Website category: university
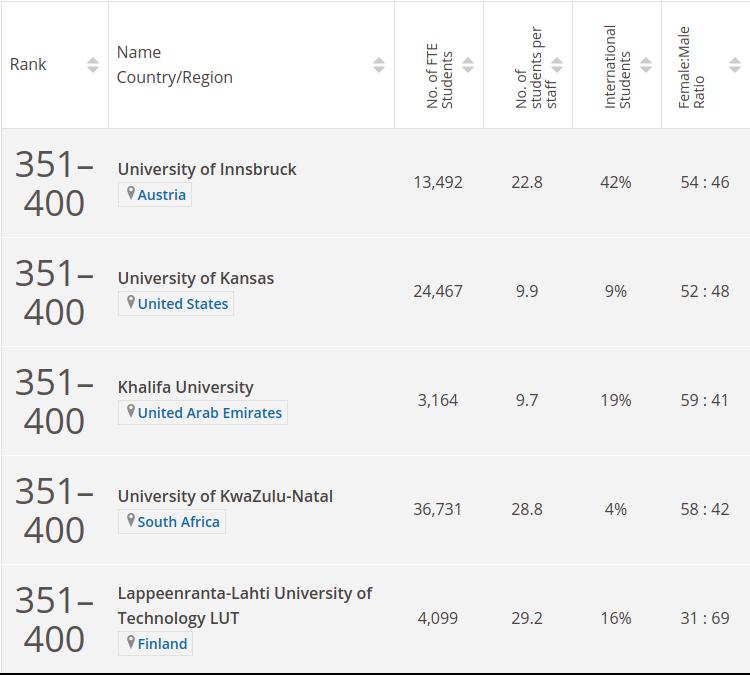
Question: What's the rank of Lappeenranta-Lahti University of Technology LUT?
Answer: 351400

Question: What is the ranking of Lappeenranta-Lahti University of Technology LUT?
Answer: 351400

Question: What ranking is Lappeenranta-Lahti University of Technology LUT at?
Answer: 351400

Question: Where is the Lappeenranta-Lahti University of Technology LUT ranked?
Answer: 351400

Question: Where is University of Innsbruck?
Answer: Austria

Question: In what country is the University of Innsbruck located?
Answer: Austria

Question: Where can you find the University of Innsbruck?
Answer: Austria

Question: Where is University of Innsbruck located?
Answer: Austria

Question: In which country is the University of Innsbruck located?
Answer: Austria

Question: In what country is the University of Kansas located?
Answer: United States

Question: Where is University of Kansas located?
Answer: United States

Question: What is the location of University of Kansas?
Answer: United States

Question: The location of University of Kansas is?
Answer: United States

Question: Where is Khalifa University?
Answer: United Arab Emirates

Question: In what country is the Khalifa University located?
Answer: United Arab Emirates

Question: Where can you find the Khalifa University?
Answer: United Arab Emirates

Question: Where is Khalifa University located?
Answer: United Arab Emirates

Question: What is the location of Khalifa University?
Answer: United Arab Emirates

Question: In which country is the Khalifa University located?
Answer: United Arab Emirates

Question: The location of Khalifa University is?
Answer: United Arab Emirates

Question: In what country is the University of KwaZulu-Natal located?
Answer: South Africa

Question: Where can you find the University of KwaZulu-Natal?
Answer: South Africa

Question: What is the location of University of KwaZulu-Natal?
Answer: South Africa

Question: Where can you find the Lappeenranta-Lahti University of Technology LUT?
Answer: Finland

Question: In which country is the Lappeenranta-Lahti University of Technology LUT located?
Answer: Finland

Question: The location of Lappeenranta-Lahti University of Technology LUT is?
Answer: Finland

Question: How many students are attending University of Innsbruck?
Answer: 13,492

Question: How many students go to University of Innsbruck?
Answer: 13,492

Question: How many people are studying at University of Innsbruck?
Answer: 13,492

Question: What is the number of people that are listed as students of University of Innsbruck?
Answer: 13,492

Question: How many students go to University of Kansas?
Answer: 24,467

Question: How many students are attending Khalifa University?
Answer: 3,164

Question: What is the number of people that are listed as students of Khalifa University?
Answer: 3,164

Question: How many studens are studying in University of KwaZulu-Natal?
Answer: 36,731

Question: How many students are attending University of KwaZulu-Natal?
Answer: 36,731

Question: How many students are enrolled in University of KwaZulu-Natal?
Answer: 36,731

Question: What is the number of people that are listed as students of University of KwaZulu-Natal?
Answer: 36,731

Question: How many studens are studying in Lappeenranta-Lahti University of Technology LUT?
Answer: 4,099

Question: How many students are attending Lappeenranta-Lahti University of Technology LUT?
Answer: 4,099

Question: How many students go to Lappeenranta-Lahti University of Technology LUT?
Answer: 4,099

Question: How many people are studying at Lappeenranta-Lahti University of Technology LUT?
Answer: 4,099

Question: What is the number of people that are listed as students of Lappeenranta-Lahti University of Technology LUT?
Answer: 4,099

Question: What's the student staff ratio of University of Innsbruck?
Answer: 22.8

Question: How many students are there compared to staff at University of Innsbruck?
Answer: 22.8

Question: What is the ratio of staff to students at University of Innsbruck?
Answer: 22.8

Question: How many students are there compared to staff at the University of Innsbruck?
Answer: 22.8

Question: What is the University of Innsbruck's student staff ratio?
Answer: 22.8

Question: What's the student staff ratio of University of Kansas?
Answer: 9.9

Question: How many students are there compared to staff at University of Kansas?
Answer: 9.9

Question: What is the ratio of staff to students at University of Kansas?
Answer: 9.9

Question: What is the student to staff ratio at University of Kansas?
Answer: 9.9

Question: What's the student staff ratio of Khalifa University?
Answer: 9.7

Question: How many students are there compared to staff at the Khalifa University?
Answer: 9.7

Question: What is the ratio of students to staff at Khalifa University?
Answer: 9.7

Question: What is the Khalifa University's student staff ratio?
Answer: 9.7

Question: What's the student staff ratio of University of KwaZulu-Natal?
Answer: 28.8

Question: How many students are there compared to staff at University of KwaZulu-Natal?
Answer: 28.8

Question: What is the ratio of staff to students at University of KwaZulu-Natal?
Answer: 28.8

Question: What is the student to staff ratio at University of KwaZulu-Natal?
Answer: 28.8

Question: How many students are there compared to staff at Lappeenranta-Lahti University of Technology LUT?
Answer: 29.2

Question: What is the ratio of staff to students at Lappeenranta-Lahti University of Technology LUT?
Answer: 29.2

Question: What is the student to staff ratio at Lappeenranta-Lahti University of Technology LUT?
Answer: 29.2

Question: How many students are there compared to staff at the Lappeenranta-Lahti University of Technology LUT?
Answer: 29.2

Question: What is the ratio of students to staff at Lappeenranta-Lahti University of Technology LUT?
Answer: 29.2